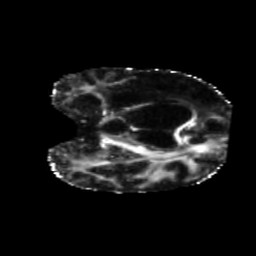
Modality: FA
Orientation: coronal
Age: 71
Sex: female
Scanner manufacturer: siemens
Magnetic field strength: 3 T
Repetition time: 5.25 s
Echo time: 0.08 s